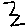
Label: zigzag